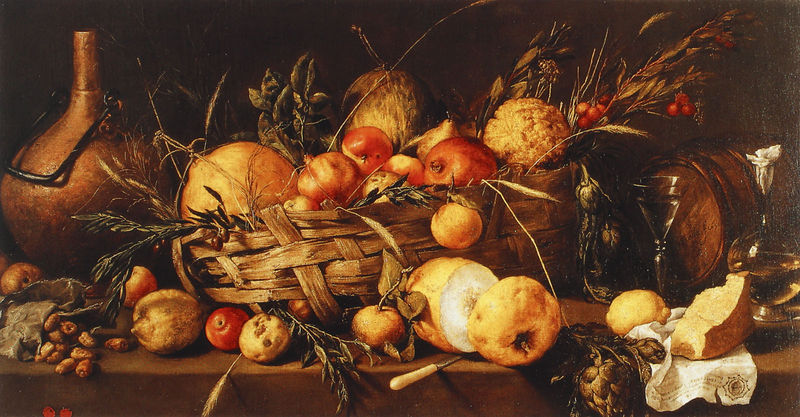
Titel: Küchenstilleben, linkes Gegenstück einer Pendantgruppe
Künstler: Antonio de Pereda
Institution: Lissabon, Museu Nacional de Arte Antiga
Schlagwörter: blätter, gemälde, schatten, gelb, grün, braun, glas, holz, tisch, weiss, gras, obst, rot, tuch, malerei, flasche, messer, schale, tischdecke, tischtuch, gräser, blatt, renaissance, früchte, gemüse, henkel, kanne, krug, kürbis, stilleben, stillleben, ton, apfel, äpfel, papier, getreide, korn, weizen, ähre, halm, essen, wein, korb, brot, birne, quitte, griff, melone, birnen, beeren, fass, schmetterling, karaffe, geflochten, granatapfel, käse, zitrone, ähren, kraut, symbolik, zitronen, nüsse, bäuerlich, glass, karraffe, irden, artischocke, falsche, artischoke, fasss, korn#, tischmesser, osbt, gedreide